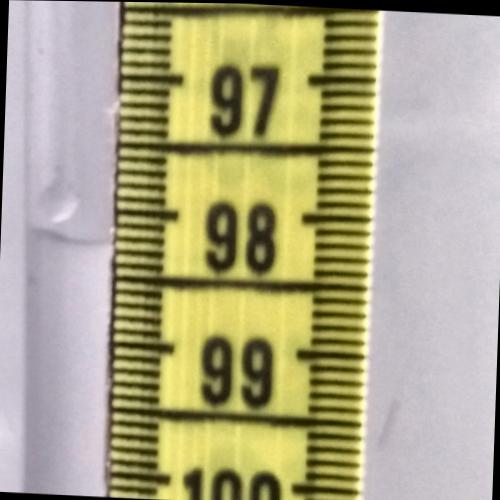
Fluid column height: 98.2 cm